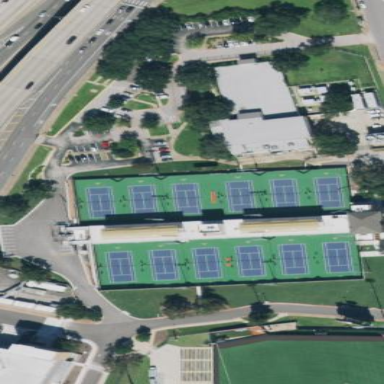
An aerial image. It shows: Tennis court in leisure pitch.